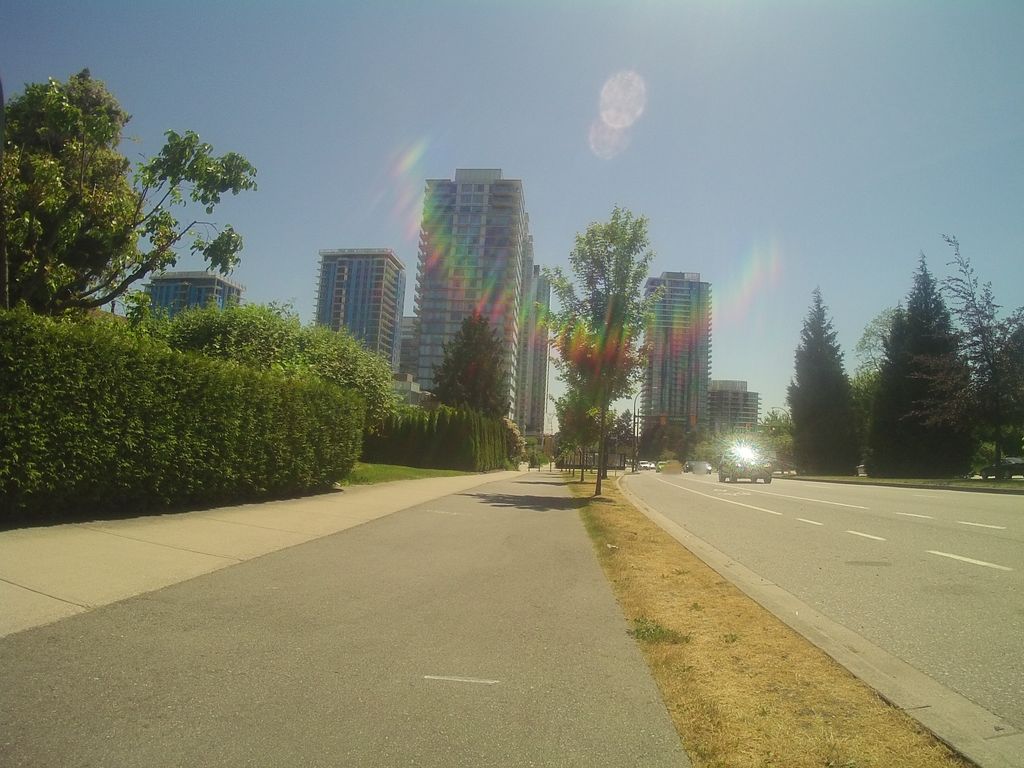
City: vancouver